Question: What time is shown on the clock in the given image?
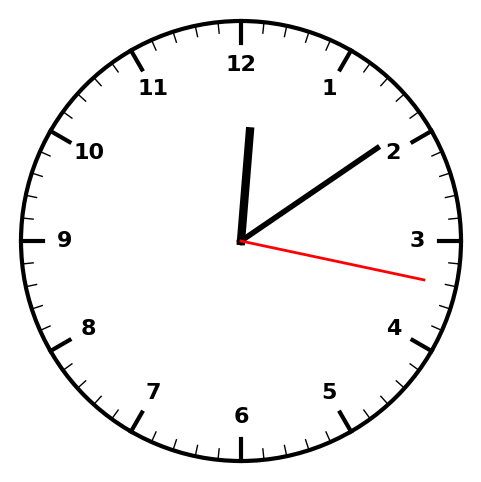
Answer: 12:09:17